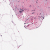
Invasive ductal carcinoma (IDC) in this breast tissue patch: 0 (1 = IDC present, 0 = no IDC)